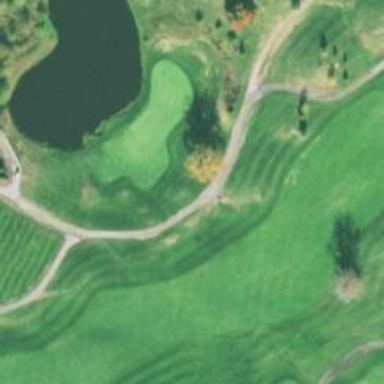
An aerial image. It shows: Golf cartpath that is also road path.